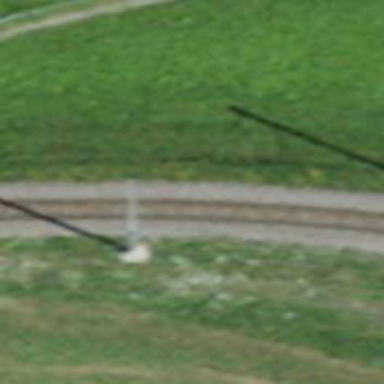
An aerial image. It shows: Narrow-gauge railway track with electrified contact line. The railway has one track.